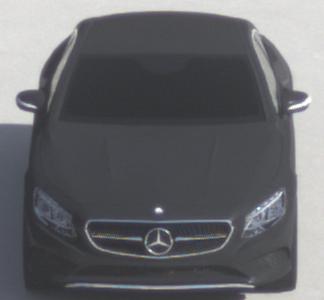
Make: Mercedes-Benz
Model: S 400 Coupé
Detailed model: S-Class (217) Coupé
Model produced from: 2015/10
Model produced until: 2017/09
Doors: 2
Color: black
Road condition: dry road
Daytime: morning or afternoon
Contrast: medium contrast